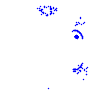
Particle: proton